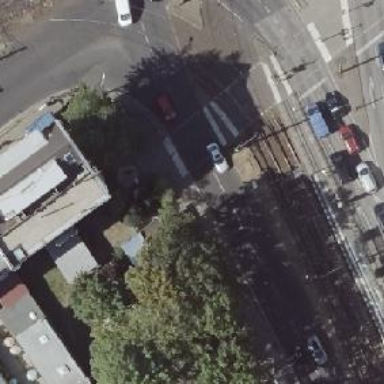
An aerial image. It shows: Crossing with traffic signals.